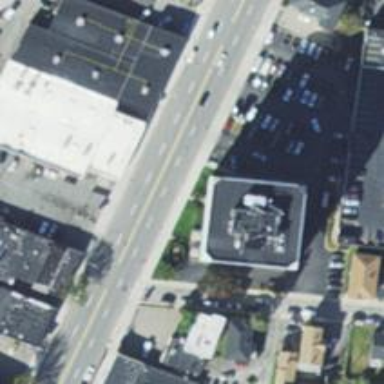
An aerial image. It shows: Healthcare clinic.